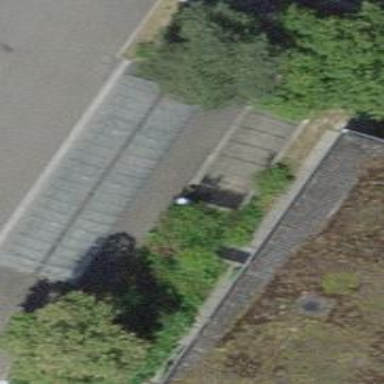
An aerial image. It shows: Bicycle parking facility.